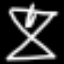
Label: hourglass